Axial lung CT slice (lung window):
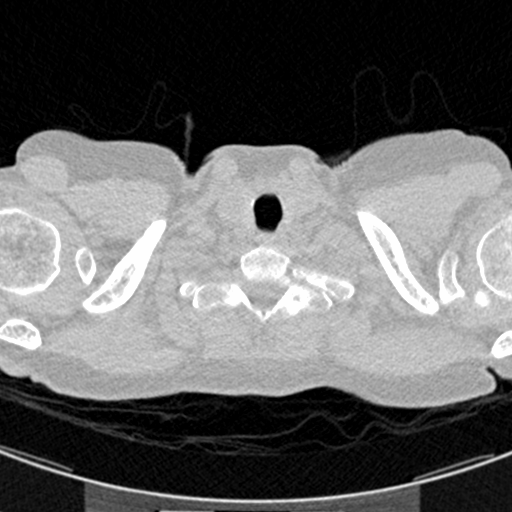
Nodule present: no